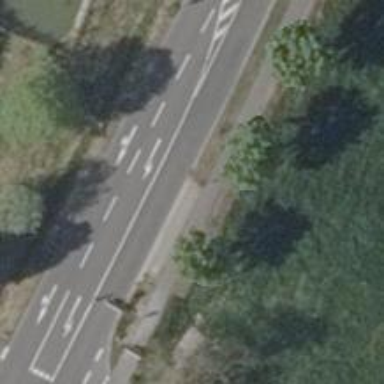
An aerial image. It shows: Public transport stop position.